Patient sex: F
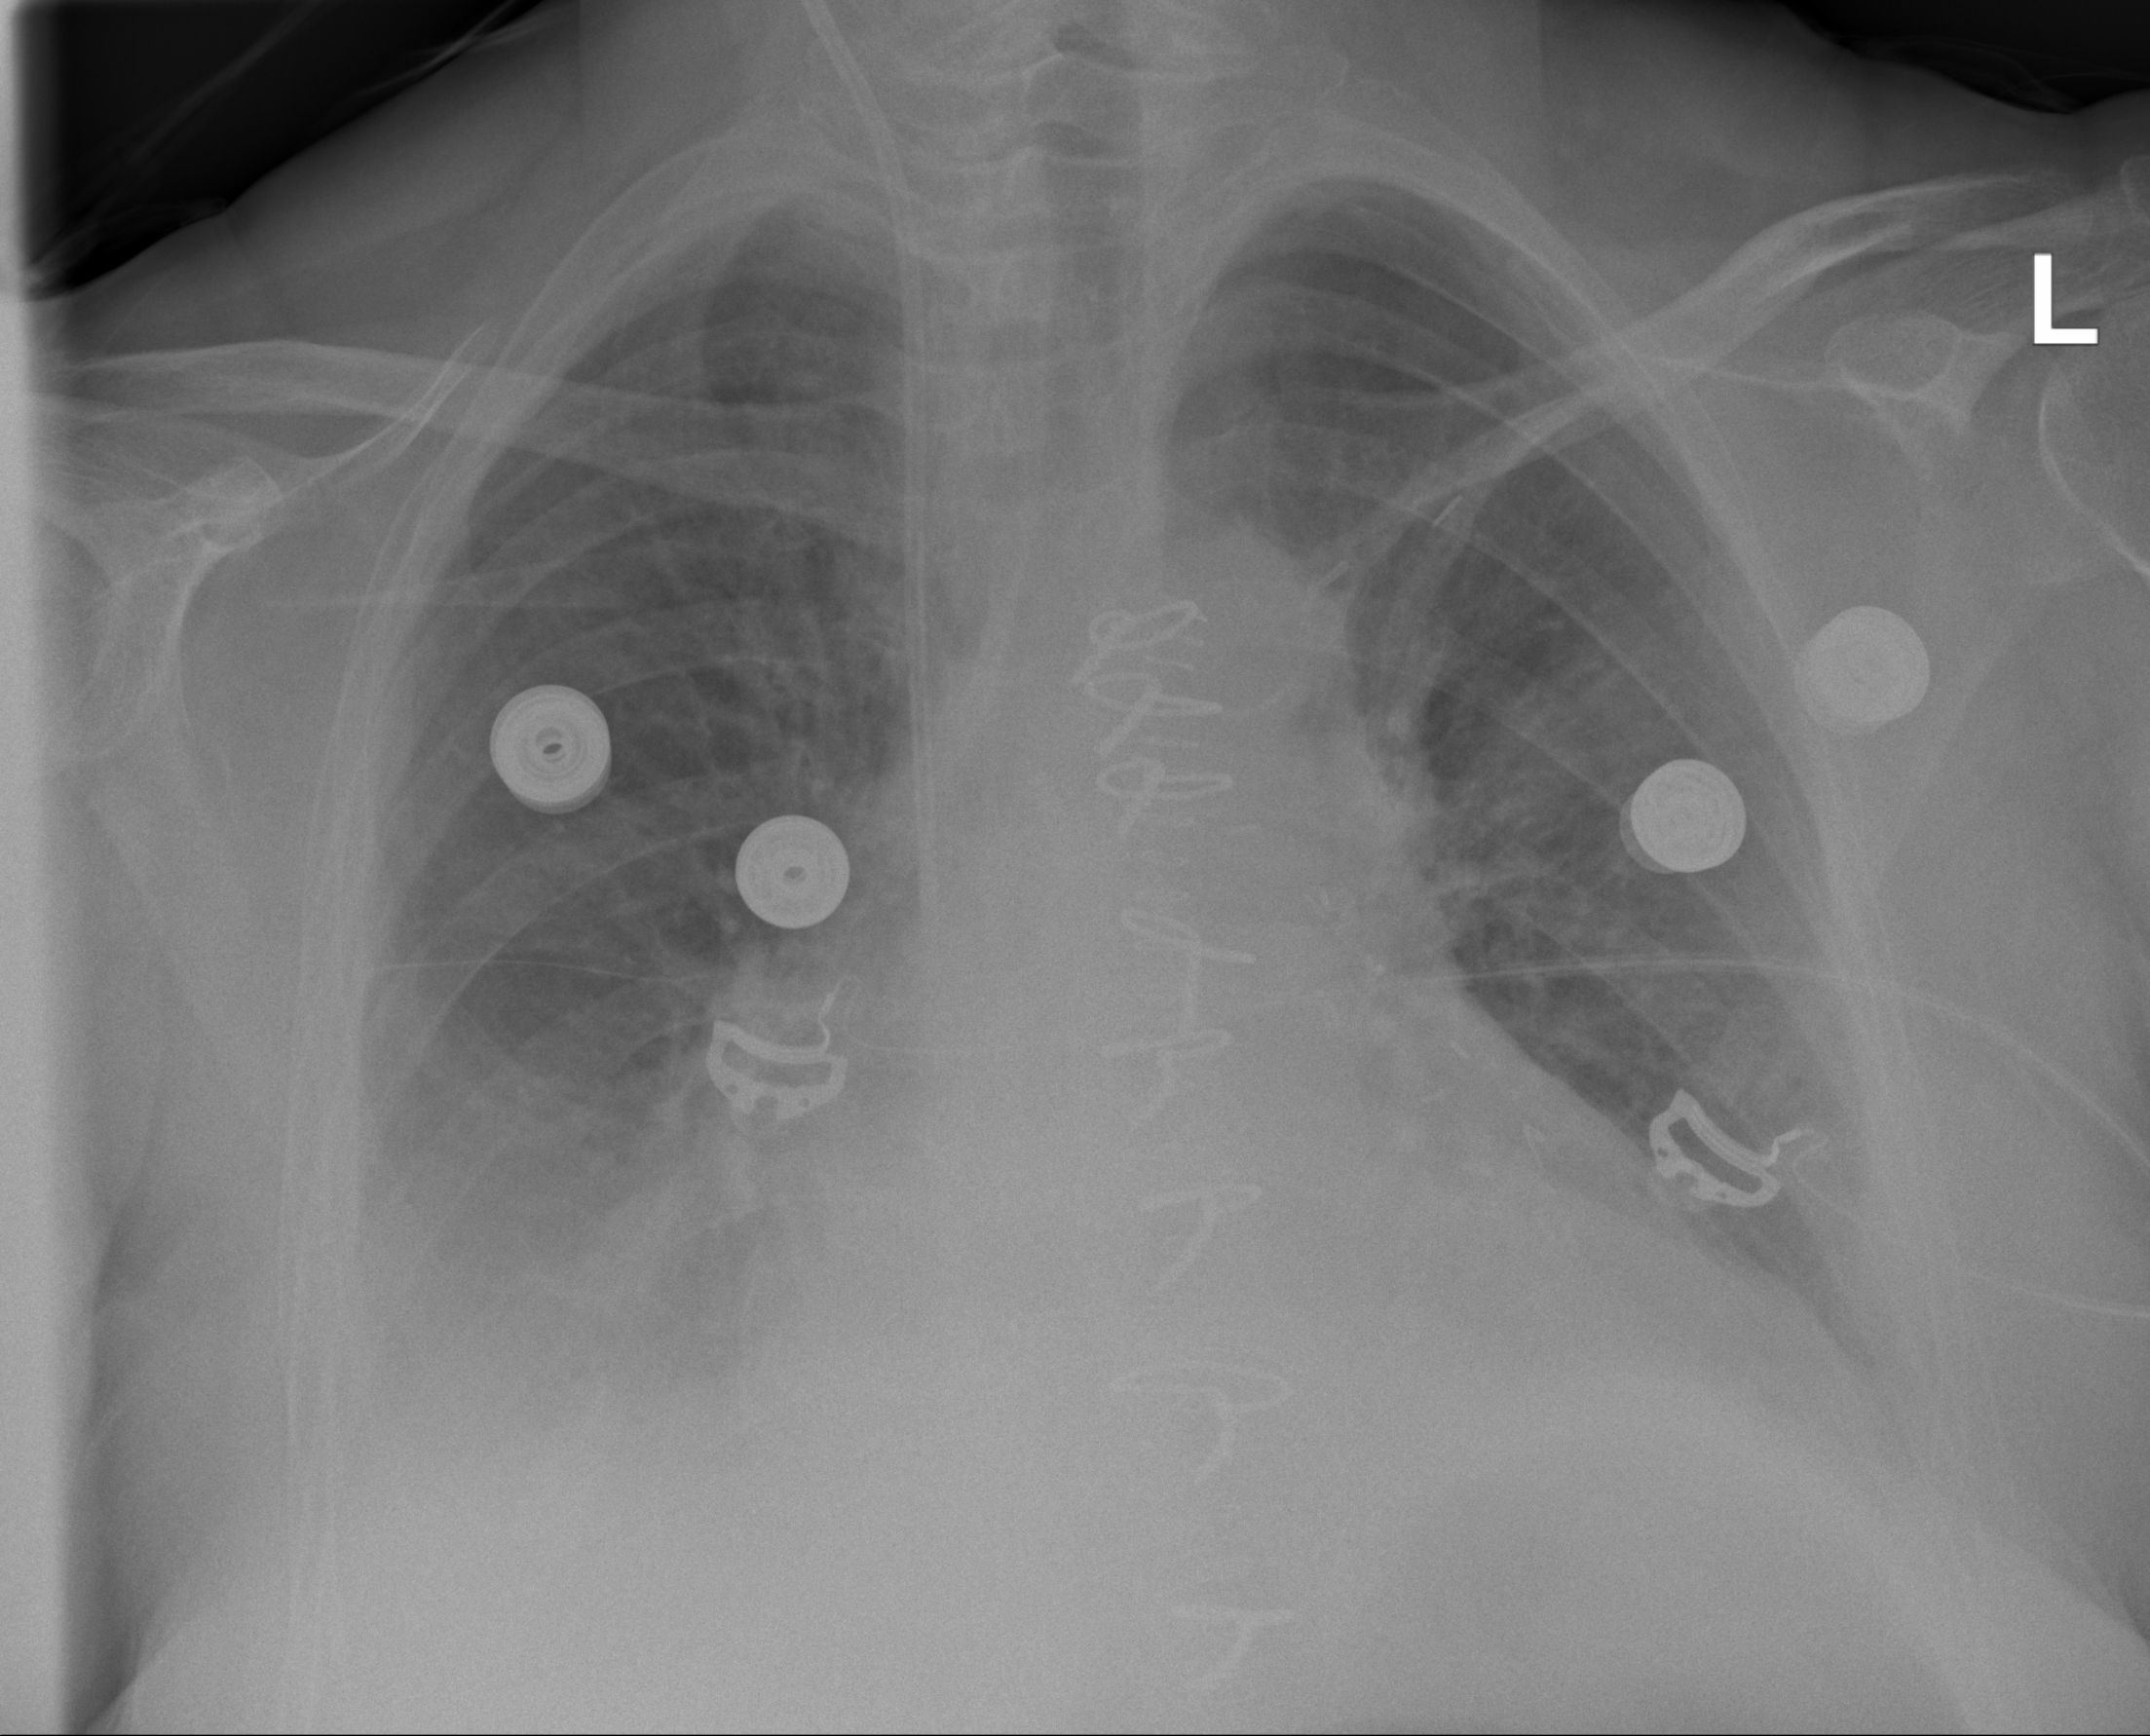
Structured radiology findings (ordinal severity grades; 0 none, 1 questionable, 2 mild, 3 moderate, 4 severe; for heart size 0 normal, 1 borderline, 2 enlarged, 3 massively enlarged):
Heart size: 2
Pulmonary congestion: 0
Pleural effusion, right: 2
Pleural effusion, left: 2
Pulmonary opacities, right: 0
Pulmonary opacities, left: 0
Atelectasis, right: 2
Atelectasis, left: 2